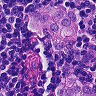
Metastatic tissue present: yes